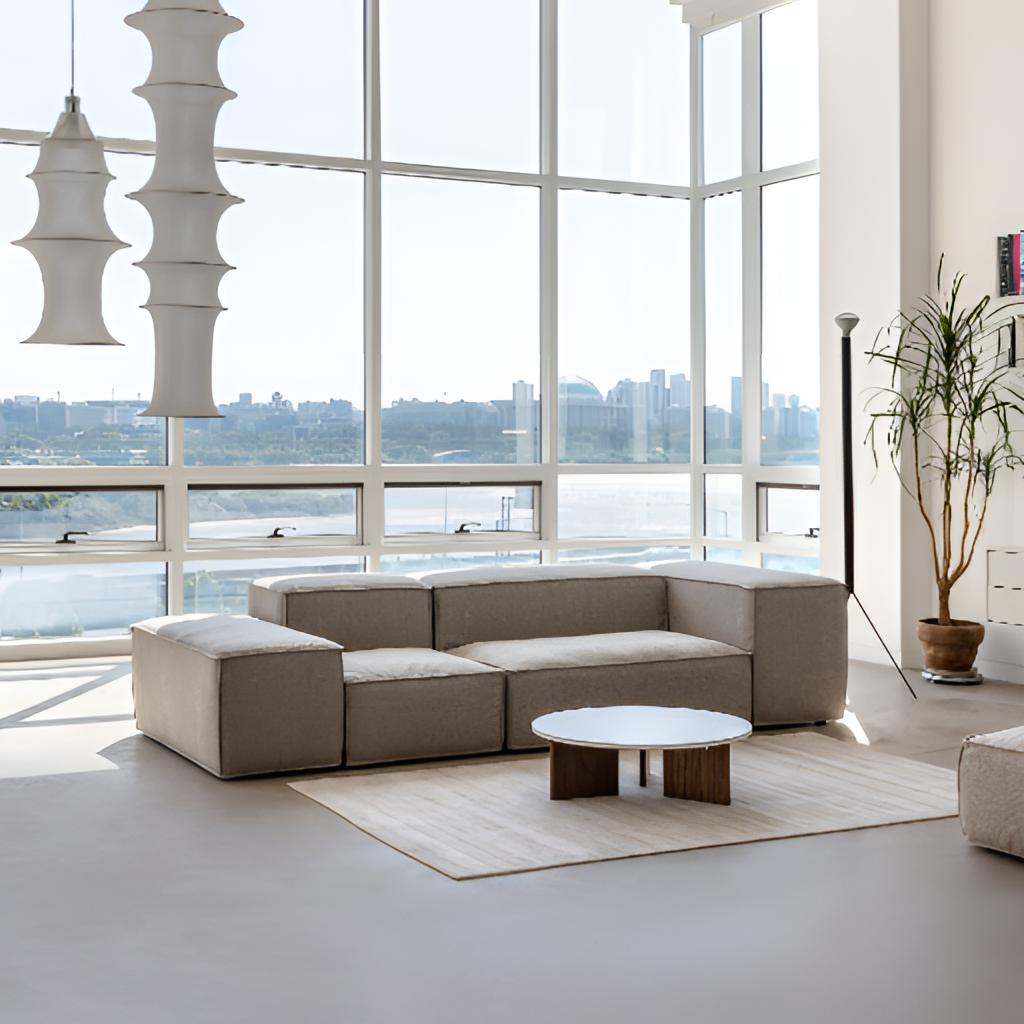
beige fabric sectional sofa, living room, paint wallpaper, with solid pattern, contemporary, concrete flooring, with smooth pattern